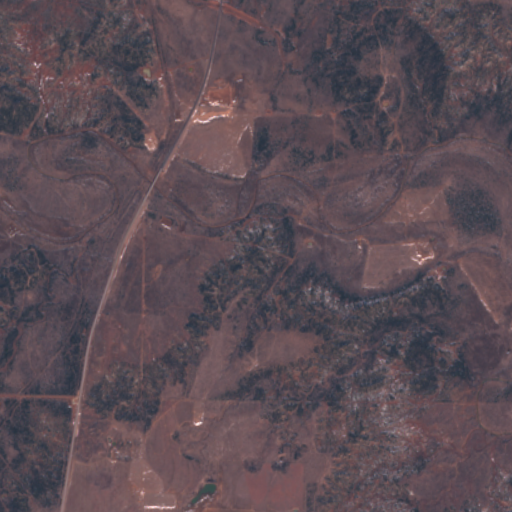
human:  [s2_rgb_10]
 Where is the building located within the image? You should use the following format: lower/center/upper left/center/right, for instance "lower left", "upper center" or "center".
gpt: The building is located in the lower center of the image.
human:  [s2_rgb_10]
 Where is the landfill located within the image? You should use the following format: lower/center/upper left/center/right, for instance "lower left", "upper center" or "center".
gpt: There is no landfill in the image.